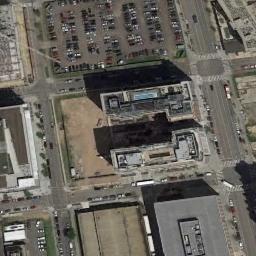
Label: commercial_area